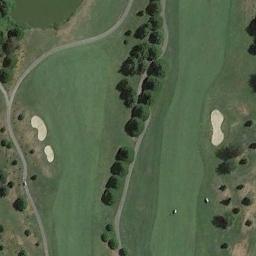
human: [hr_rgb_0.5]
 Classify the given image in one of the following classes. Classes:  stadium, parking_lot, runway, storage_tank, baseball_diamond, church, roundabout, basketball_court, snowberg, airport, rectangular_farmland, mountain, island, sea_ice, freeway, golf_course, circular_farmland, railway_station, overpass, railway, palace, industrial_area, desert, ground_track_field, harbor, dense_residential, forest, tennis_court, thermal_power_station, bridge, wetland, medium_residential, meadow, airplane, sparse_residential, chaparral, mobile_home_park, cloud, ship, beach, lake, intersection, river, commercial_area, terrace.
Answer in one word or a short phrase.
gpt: golf_course